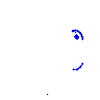
Particle: pion